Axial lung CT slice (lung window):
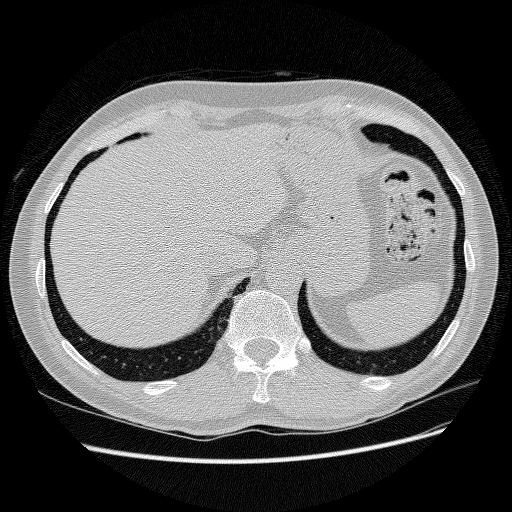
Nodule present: no